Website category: book
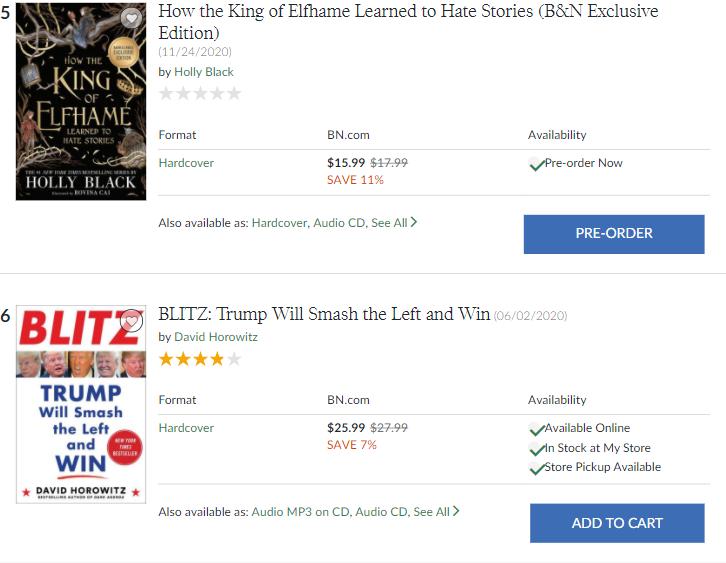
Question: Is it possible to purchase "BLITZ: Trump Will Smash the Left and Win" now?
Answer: yes

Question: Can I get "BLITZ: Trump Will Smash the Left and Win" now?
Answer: yes

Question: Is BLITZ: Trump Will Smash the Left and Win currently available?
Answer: yes

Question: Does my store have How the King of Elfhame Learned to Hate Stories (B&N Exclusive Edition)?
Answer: no

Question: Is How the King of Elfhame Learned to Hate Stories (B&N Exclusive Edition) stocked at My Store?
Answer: no

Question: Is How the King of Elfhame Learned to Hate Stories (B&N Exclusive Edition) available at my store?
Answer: no

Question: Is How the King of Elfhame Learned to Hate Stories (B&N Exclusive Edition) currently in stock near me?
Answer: no

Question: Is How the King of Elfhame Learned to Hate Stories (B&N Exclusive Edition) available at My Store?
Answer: no

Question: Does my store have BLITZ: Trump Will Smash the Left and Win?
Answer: yes

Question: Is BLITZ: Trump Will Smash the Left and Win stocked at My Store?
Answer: yes

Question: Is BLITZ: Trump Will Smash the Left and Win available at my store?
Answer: yes

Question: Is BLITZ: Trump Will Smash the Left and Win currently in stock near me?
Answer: yes

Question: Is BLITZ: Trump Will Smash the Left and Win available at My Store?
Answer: yes

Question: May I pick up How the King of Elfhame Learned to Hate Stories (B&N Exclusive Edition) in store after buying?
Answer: no

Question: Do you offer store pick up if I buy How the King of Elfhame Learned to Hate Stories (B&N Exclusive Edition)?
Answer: no

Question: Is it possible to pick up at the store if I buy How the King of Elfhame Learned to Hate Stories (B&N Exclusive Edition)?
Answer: no

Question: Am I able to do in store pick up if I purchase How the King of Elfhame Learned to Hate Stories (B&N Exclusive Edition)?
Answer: no

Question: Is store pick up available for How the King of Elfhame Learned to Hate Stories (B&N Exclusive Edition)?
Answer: no

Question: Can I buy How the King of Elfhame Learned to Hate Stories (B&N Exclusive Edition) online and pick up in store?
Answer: no

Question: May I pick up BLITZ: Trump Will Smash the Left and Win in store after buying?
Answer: yes

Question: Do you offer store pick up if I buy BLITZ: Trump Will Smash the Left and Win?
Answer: yes

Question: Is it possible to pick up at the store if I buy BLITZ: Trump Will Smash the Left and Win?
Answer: yes

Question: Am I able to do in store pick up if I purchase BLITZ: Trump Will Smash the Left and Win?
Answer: yes

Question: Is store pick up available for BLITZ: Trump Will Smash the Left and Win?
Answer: yes

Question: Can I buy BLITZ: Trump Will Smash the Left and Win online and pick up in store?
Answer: yes